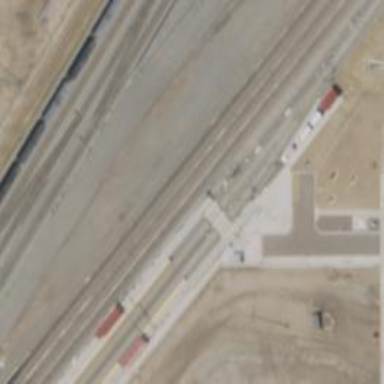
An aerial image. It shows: Railway crossing.